Question: I'm new in unit tests in laravel and currently facing an error on my test. Please see my code below.
'''
/** @test */
public function users_can_view_homepage_products()
{
$response = $this->get('api/products');
$response->assertStatus(200)
->assertJson([
'id' => 1,
'name' => ucwords($this->faker->words(3, true)),
'slug' => ucfirst($this->faker->slug),
'intro' => $this->faker->sentence,
'price' => number_format($this->faker->randomFloat(2, 100, 99999), 2)
]);
}
'''
'''
public function index()
{
return [
'id' => 1,
'name' => 'Airpods Pro (2021)',
'slug' => 'airpods-pro-2021',
'intro' => 'New and powerful airpods from apple.',
'price' => 12400
];
}
'''

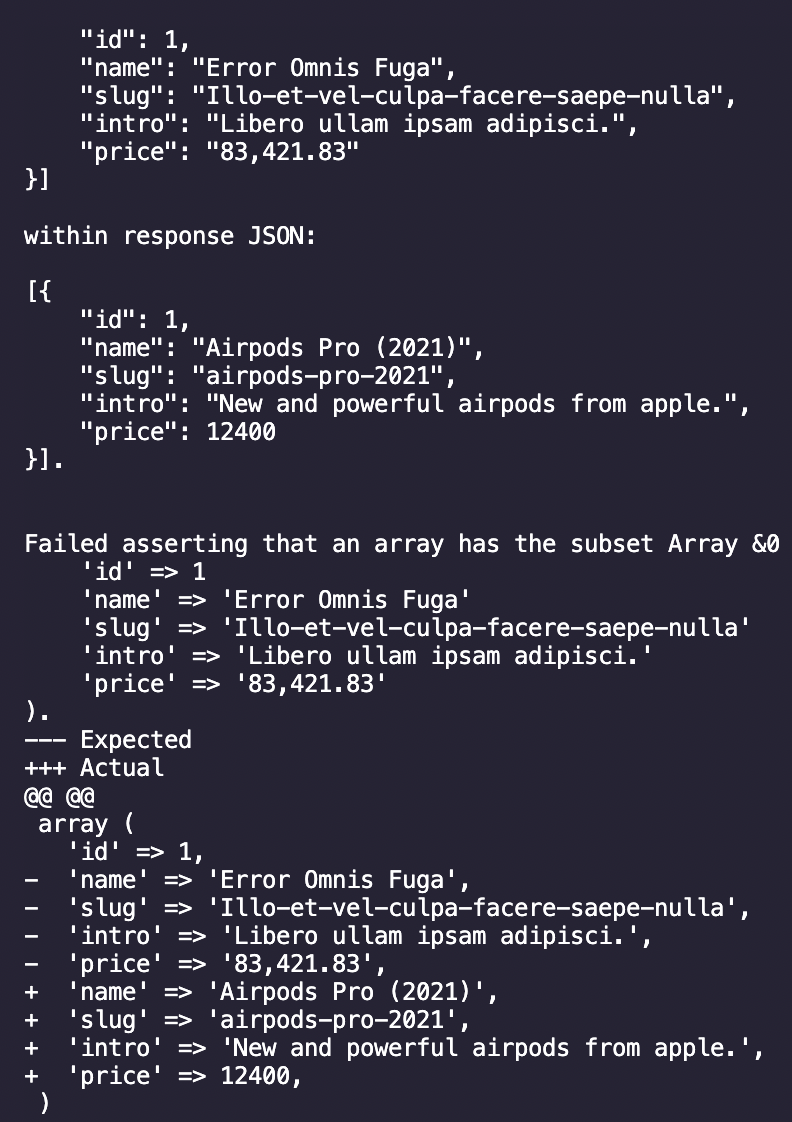
Answer: The test fails because the content of the json is different to that being tested. You probably want to test that the structure is the same, rather than the content:
'''
/** @test */
public function users_can_view_homepage_products()
{
$response = $this->get('api/products');
$response->assertStatus(200)
->assertJsonStructure([
'id',
'name'
'slug'
'intro'
'price'
]);
}
'''